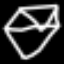
Label: diamond